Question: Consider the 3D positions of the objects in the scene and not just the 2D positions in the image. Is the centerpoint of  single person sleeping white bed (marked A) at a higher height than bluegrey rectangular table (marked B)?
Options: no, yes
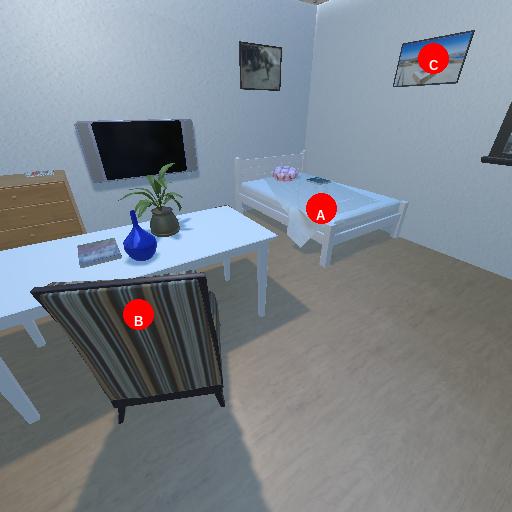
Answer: no